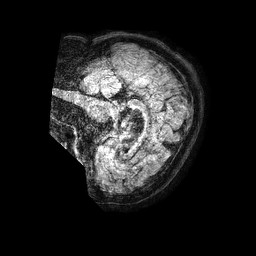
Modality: FLAIR
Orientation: sagittal
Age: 67
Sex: female
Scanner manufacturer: philips
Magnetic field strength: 1.5 T
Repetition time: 4.8 s
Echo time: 0.3 s